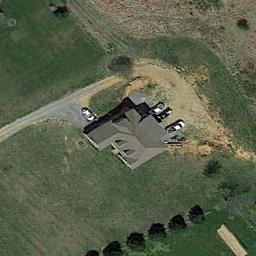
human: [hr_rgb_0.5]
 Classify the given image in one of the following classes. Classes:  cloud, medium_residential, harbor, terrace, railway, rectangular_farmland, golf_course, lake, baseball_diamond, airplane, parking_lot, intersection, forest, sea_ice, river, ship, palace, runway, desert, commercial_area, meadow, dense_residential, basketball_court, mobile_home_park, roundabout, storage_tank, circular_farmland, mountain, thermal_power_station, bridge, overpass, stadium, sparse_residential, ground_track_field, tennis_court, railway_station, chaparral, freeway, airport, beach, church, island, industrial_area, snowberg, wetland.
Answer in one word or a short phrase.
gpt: sparse_residential